【题型】解答题　【知识点】平面几何　【难度】easy
如图，已知梯形 $ABCD$ 中，$AD \parallel BC$，点 $E$、$F$ 分别在腰 $AB$、$DC$ 上，$EF \parallel BC$，且 $AE = 3$，$EB = 5$。

(1) 求 $\frac{DF}{DC}$ 的值；

(2) 当 $AD = 4$，$BC = 12$ 时，求 $EF$ 的长。
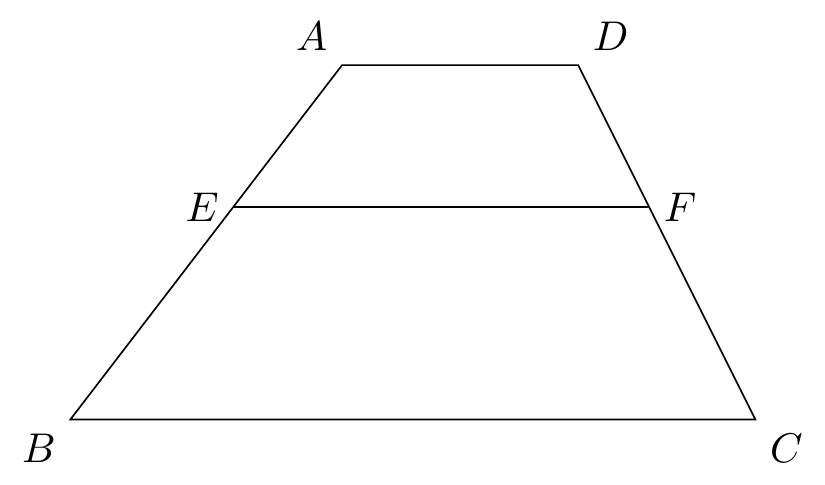
【解答】
(1) 解：$\because AD \parallel BC$，$EF \parallel BC$，

$\therefore EF \parallel AD \parallel BC$，

$\therefore \frac{AE}{AB} = \frac{DF}{CD}$。

$\because AE = 3$，$EB = 5$，

$\therefore AB = 8$，

$\therefore \frac{DF}{CD} = \frac{3}{8}$。

(2) 解：连接 $AC$。

$\because EF \parallel AD \parallel BC$，

$\therefore \angle AEG = \angle ABC$。

$\because \angle EAG = \angle BAC$，

$\therefore \triangle AEG \sim \triangle ABC$，

$\therefore \frac{AE}{AB} = \frac{EG}{BC}$。

$\because BC = 12$，$AE = 3$，$AB = 8$，

$\therefore \frac{3}{8} = \frac{EG}{12}$，

$\therefore EG = \frac{9}{2}$。

同理可得：

$\frac{GF}{AD} = \frac{CF}{CD}$。

$\because \frac{DF}{CD} = \frac{3}{8}$，

$\therefore \frac{CF}{CD} = \frac{5}{8}$，

$\therefore \frac{GF}{4} = \frac{5}{8}$，

$\therefore GF = \frac{5}{2}$。

$\therefore EF = EG + GF = 7$。
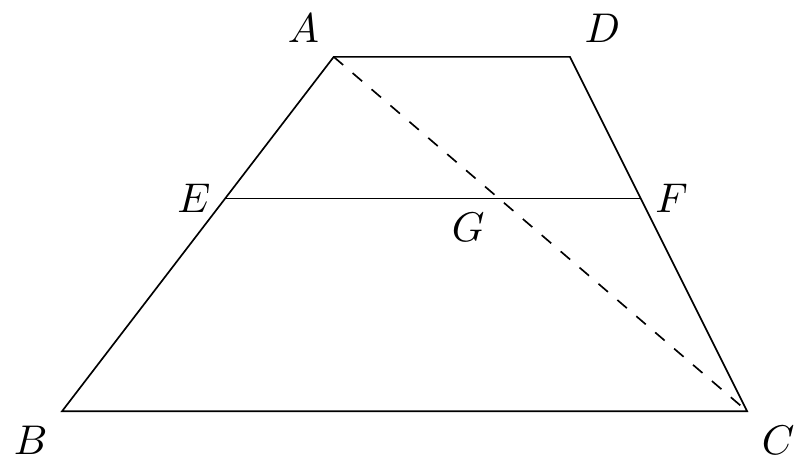